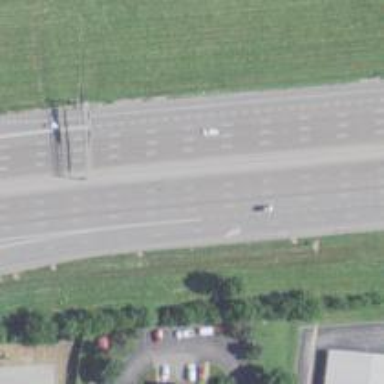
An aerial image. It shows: Motorway junction.